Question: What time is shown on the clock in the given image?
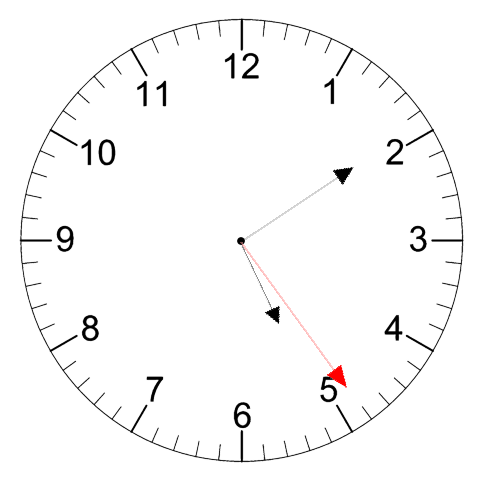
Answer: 05:09:24